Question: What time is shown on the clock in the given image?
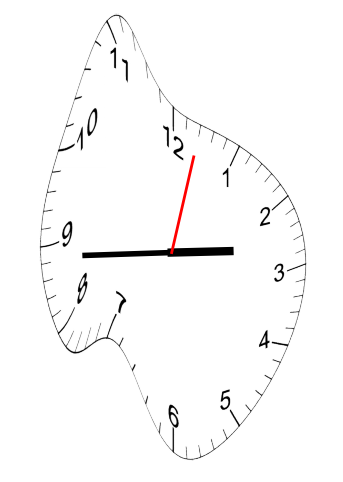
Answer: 02:44:02